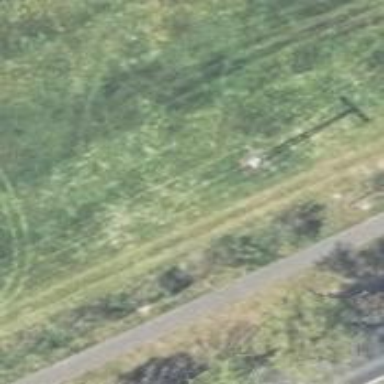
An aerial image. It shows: Minor power line.